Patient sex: M
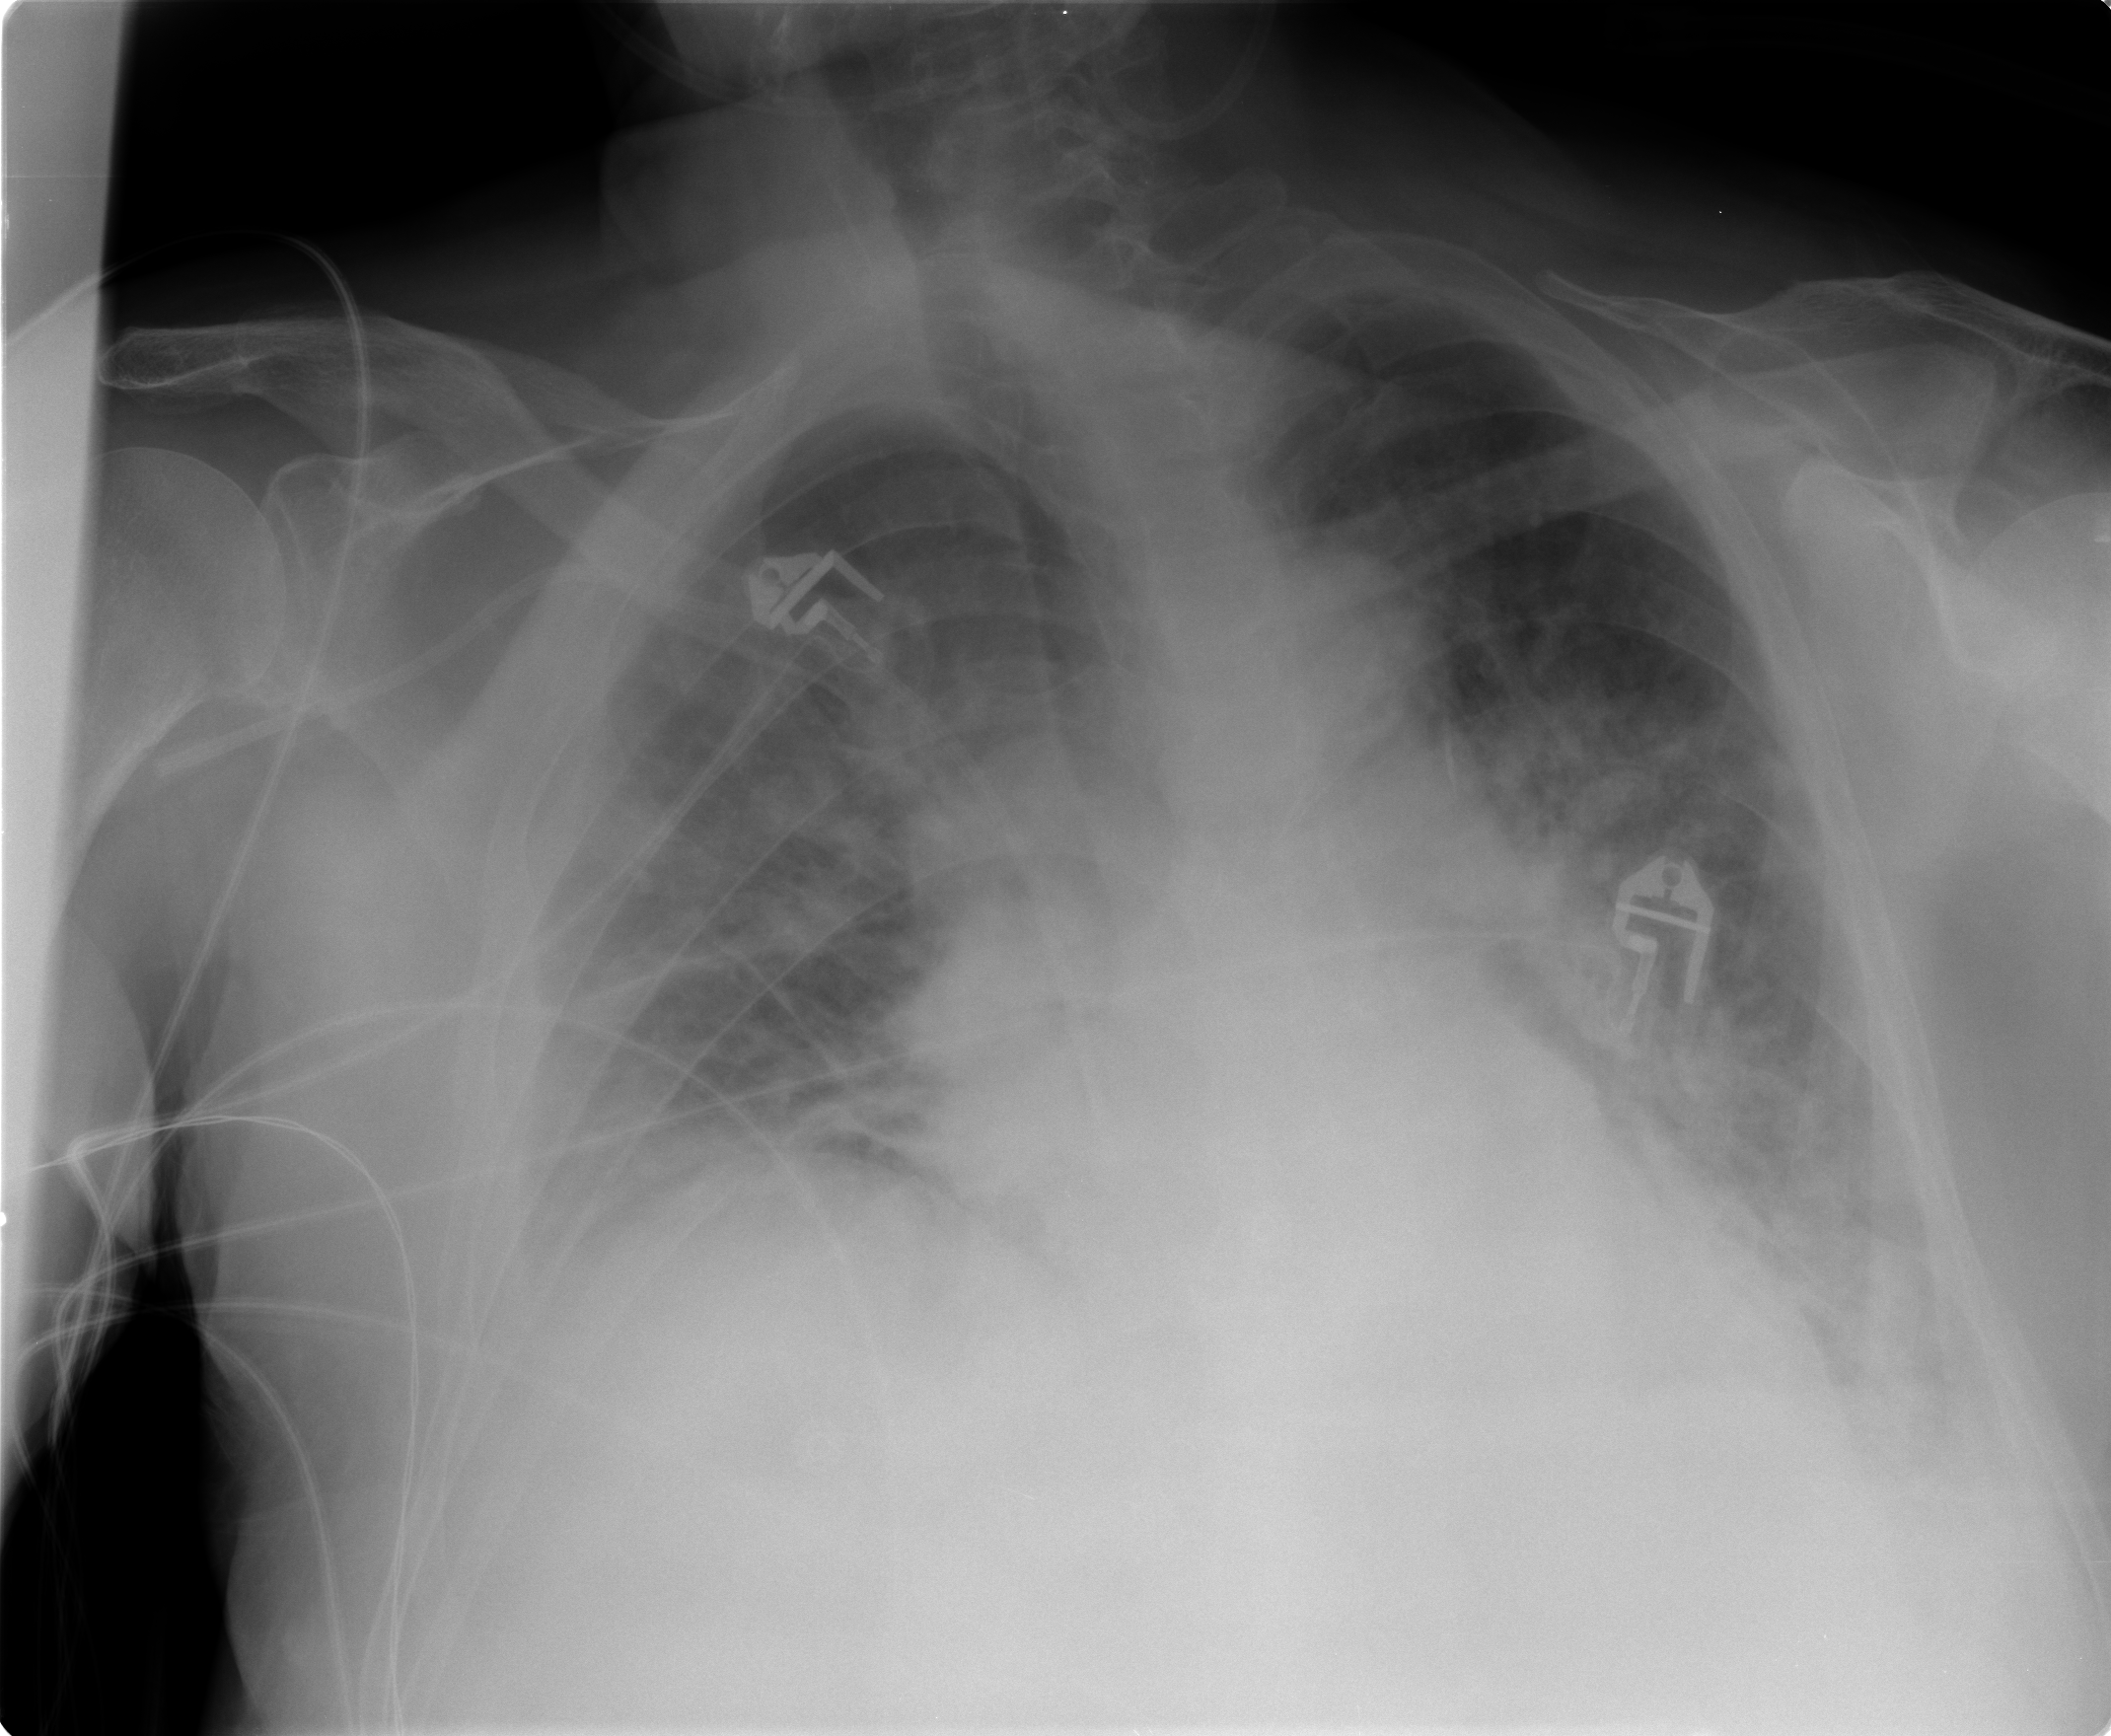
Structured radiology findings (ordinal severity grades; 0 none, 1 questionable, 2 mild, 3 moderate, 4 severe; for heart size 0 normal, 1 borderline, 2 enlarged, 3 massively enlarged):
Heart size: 2
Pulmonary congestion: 3
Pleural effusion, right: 2
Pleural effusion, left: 2
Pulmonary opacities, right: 3
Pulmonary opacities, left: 3
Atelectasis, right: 3
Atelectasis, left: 3